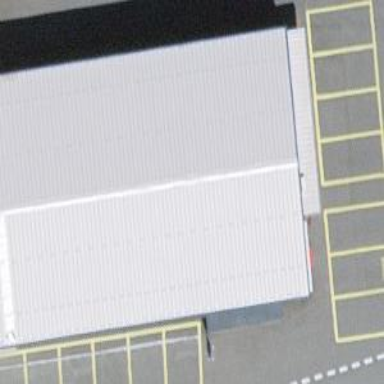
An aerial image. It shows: Furniture shop.